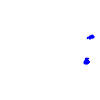
Particle: electron